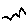
Label: zigzag